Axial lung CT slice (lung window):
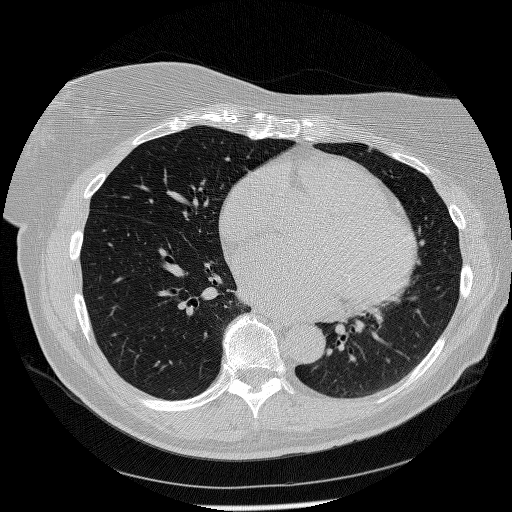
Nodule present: no